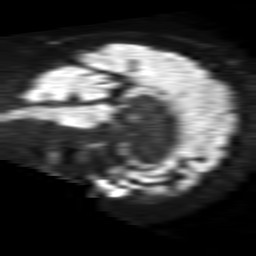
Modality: TRACE
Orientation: sagittal
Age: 83
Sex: female
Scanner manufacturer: philips
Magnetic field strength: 1.5 T
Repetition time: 4.6 s
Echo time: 0.08631 s